The image is an STFT spectrogram (time versus frequency) of a rolling-element bearing's vibration signal. Determine the bearing's health state. Answer with exactly one of: normal, inner_race, outer_race, ball.
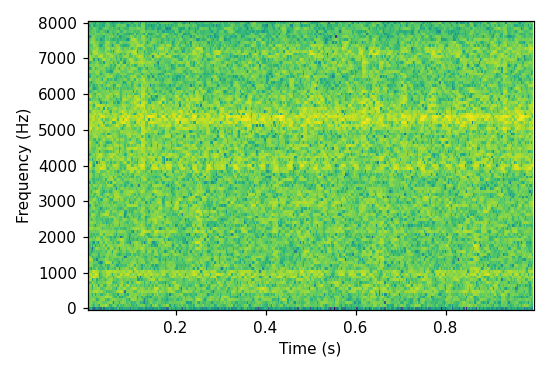
Answer: inner_race